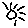
Label: sun